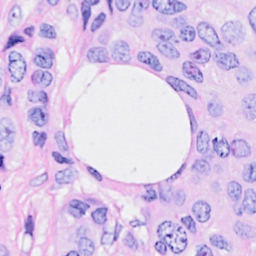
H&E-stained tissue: Breast